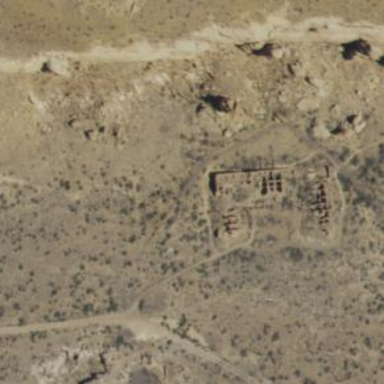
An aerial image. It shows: Archaeological site that is classified as settlement.